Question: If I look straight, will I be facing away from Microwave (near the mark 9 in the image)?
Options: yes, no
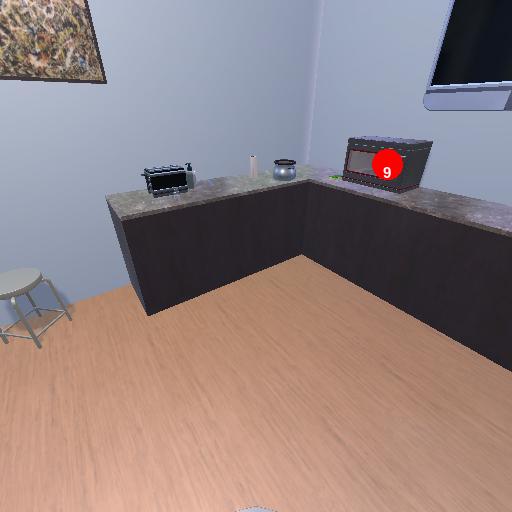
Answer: yes